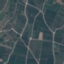
Land use / land cover: PermanentCrop